Field crop: tomato
Growth stage: 2
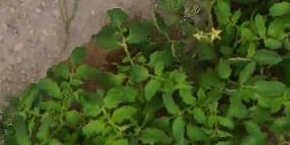
Species: tomato